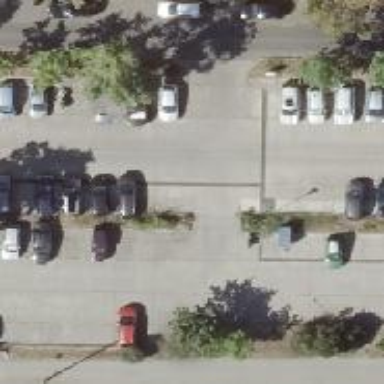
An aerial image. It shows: Concrete parking aisle designated as service road.